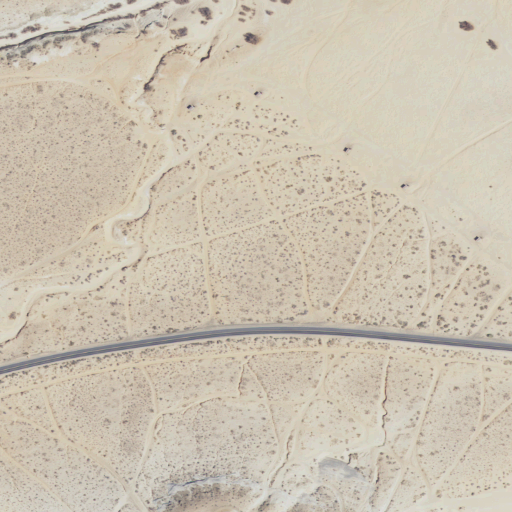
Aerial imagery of beach in Utah named Lone Rock Beach containing shrub and barren land